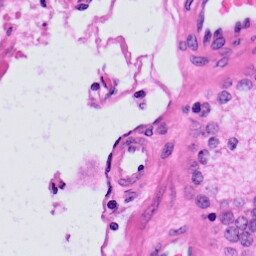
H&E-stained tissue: Prostate